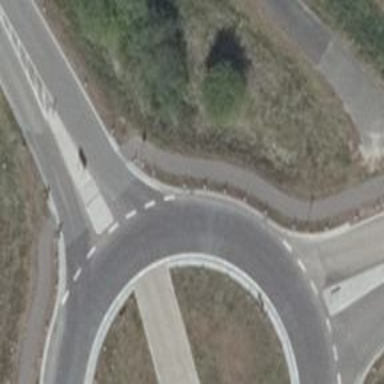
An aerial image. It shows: Asphalt path.